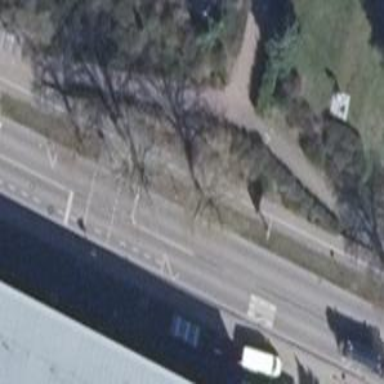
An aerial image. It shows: Crossing with traffic signals.